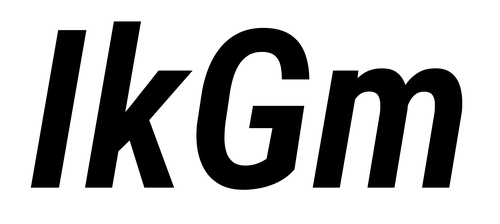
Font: Roboto-Italic_Condensed_SemiBold_Italic